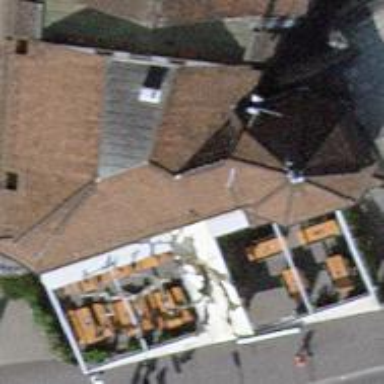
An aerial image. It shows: Pub with beer garden.